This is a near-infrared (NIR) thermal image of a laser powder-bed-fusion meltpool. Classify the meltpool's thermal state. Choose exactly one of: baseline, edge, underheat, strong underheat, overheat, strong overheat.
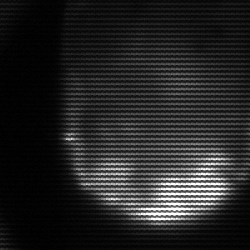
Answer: edge